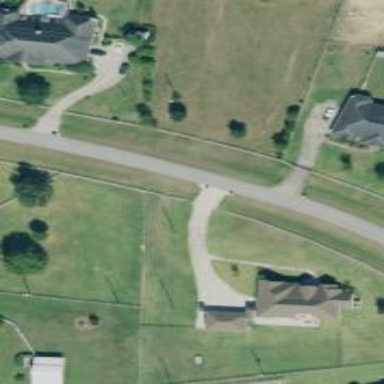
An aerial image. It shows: Driveway leading to service road.